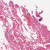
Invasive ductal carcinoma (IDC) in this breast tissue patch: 0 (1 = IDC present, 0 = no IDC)